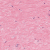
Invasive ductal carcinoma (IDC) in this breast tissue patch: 0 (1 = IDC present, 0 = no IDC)